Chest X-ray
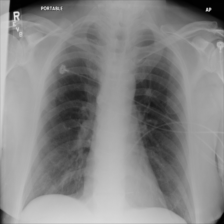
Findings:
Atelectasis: negative
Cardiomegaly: negative
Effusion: negative
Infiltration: negative
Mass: negative
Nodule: negative
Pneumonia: negative
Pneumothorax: negative
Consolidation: negative
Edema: negative
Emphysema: negative
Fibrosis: negative
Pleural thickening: negative
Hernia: negative